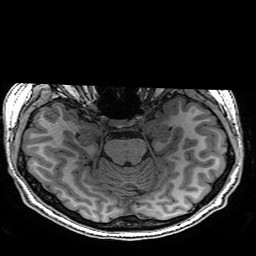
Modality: T1w
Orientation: coronal
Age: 20
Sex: female
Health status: healthy